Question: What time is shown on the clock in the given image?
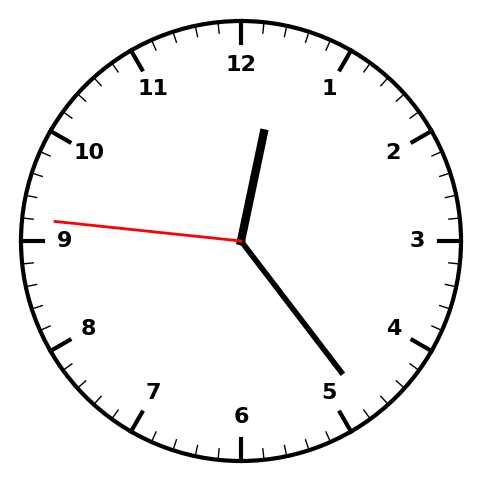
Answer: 12:23:46